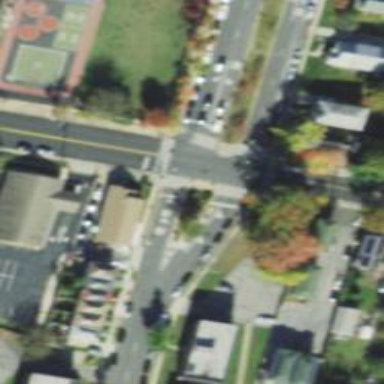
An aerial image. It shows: Footway located on traffic island.